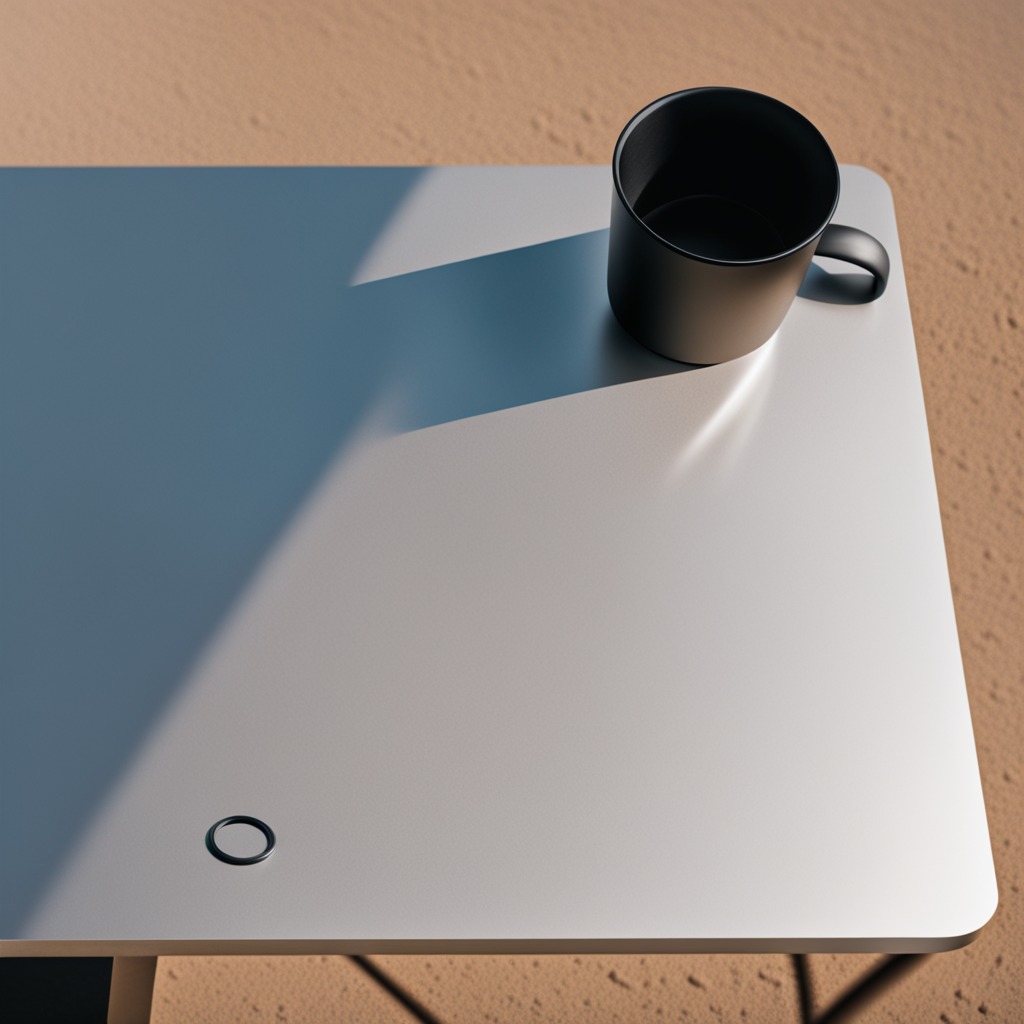
A rubber O-ring is lying on the table.